Question: i have this 'ai_invoice' table.

i want to select the lastPaymentAmount and lastPaymentDate with reference to date column.
for lastPaymentDate i used MySQL's 'MAX()' here is what i did.
'''
SELECT
SUM(ai_account.amount) as amountPaid,
MAX(ai_account.addDate) as lastPaymentDate
FROM ai_account
WHERE ai_account.trader_id = :traderId
'''
i am confused on how to select lastPaymentAmount based on lastPaymentDate. the result i am expecting is '3434'
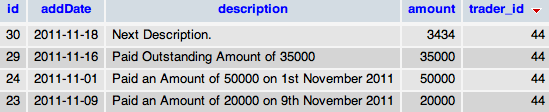
Answer: Here is what you have to do
'''
SELECT
ai_account.amount as amountPaid,
ai_account.addDate as lastPaymentDate
FROM ai_account
WHERE ai_account.id = (
SELECT
id
FROM ai_account
WHERE ai_account.trader_id = :traderId
ORDER BY ai_account.addDate DESC
LIMIT 1
)
'''